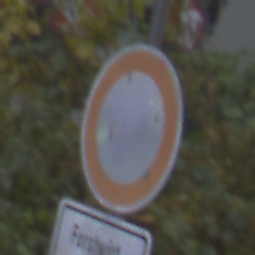
Verkehrszeichen: VerbotFahrzeugeAllerArt
Zusatzzeichen unten: BesondereFahrzeugeUndTransportgueter7
Umgebung: Outdoor, Urban
Tageszeit: MorningAfternoon
Wetter: PartlyCloudy
Licht: Natural
Jahreszeit: NotSpecified
Kontrast: LowContrast